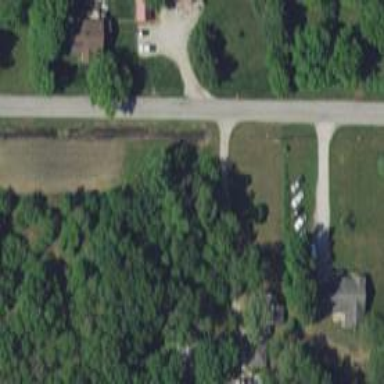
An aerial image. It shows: Driveway.